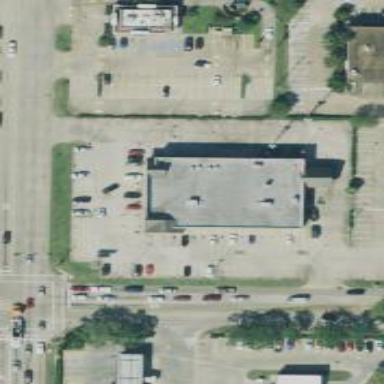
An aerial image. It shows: Pharmacy providing healthcare services.